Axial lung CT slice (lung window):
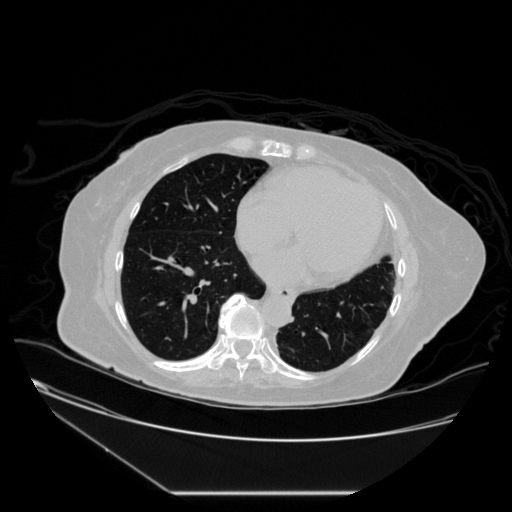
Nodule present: no